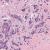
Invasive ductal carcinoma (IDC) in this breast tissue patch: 1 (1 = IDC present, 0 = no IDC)